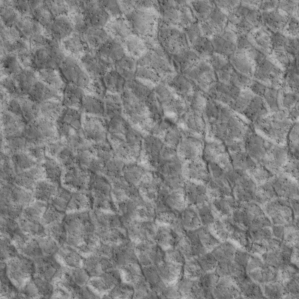
Label: non_frost